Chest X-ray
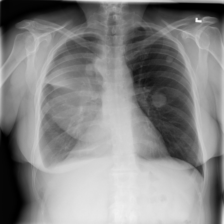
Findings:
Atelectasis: negative
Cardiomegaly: negative
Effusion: positive
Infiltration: negative
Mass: positive
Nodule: positive
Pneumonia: negative
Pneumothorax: negative
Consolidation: negative
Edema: negative
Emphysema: negative
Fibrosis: negative
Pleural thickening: negative
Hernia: negative